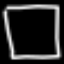
Label: square